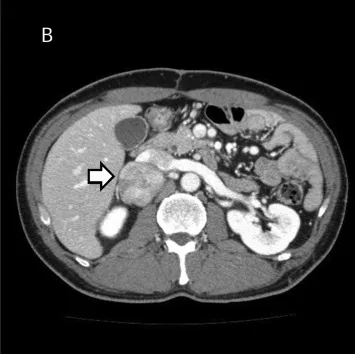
Computed tomography scan. And rapidly enlarged lymph node after chemotherapy.
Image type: radiology (ct)